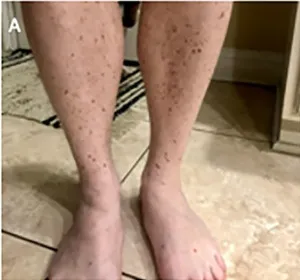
Clinical manifestations of immunoglobulin A vasculitis. Palpable purpuric rash on the lower extremities 2 weeks after the patient received the first dose of the severe acute respiratory syndrome coronavirus 2 mRNA vaccine (BNT162b2, Pfizer, Inc).
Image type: medical_photograph (skin_photograph)